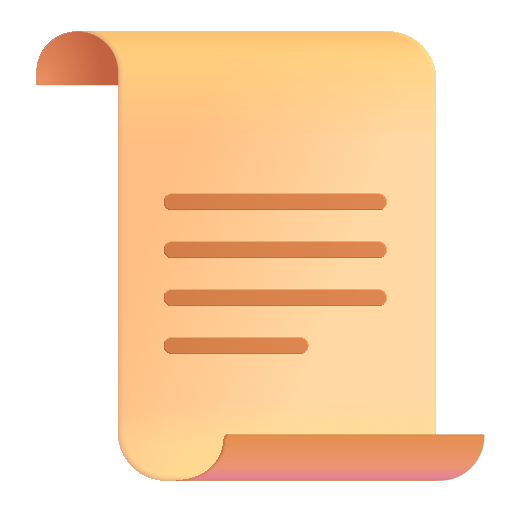
scroll color